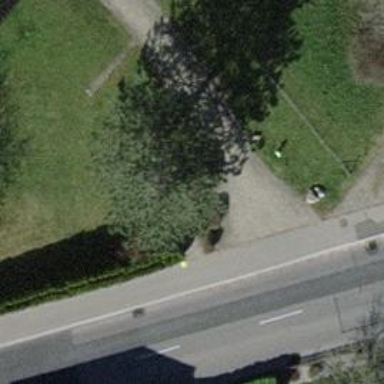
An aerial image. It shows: Bollard barrier.